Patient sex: M
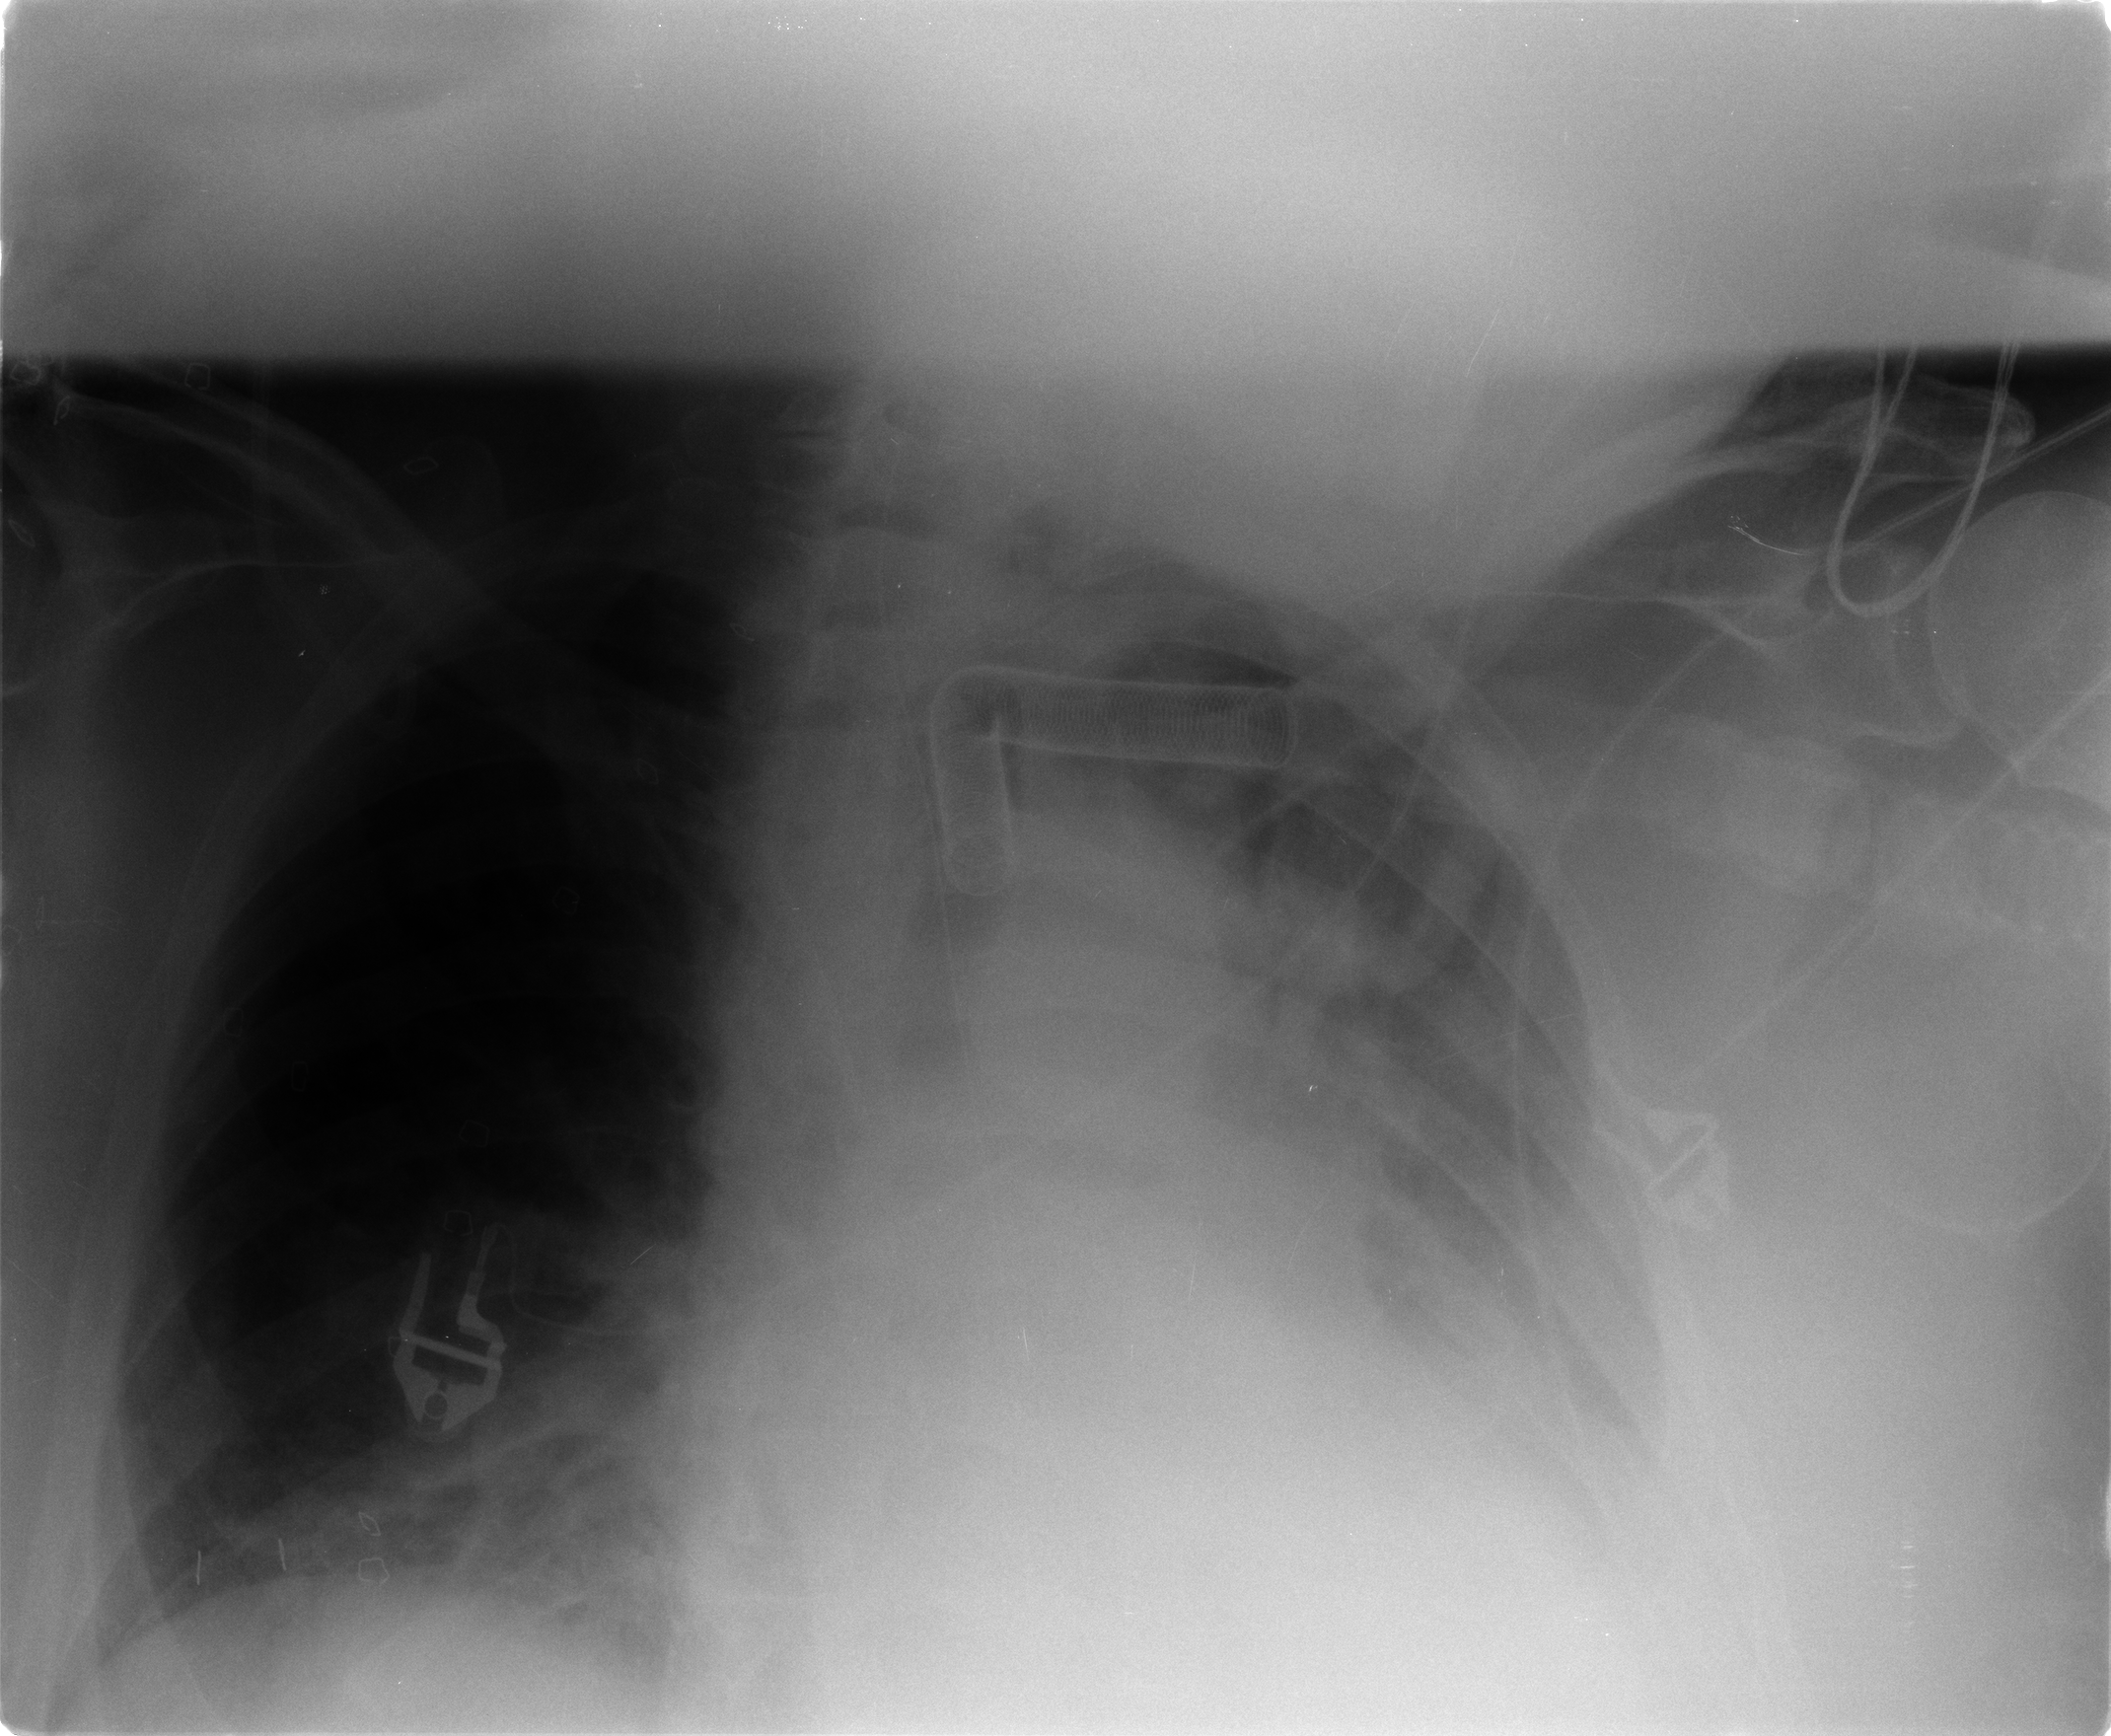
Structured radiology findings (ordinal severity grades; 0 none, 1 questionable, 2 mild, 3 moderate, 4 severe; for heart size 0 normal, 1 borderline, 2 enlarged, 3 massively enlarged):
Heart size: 0
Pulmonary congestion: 3
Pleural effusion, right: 0
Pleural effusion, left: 3
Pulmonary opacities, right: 2
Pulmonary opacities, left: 2
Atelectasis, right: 2
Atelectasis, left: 3